Question: I'm using ggplot2 to produce many diagrams structured like this:

Is there an easy of producing something that looks good in black and white? I did read this <URL> but it still is producing a colored fill.
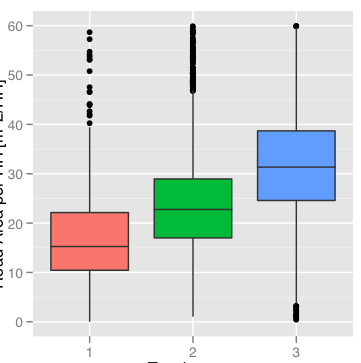
Answer: I am not sure if color really helps in this graph, since it is already clear what each boxplot corresponds to. However, if you still need to color this in black and white, you can achieve it using 'scale_fill_grey'. Here is an example
'''
library(ggplot2)
data(tips)
p0 = qplot(day, tip/total_bill, data = tips, geom = 'boxplot', fill = day) +
scale_fill_grey()
print(p0)
'''
This produces the output shown below